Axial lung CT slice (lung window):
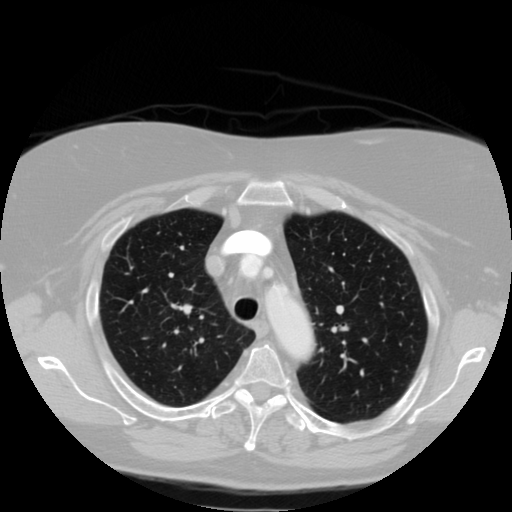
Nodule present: no